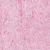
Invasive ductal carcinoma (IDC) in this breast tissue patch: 0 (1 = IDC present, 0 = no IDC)